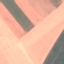
Label: AnnualCrop